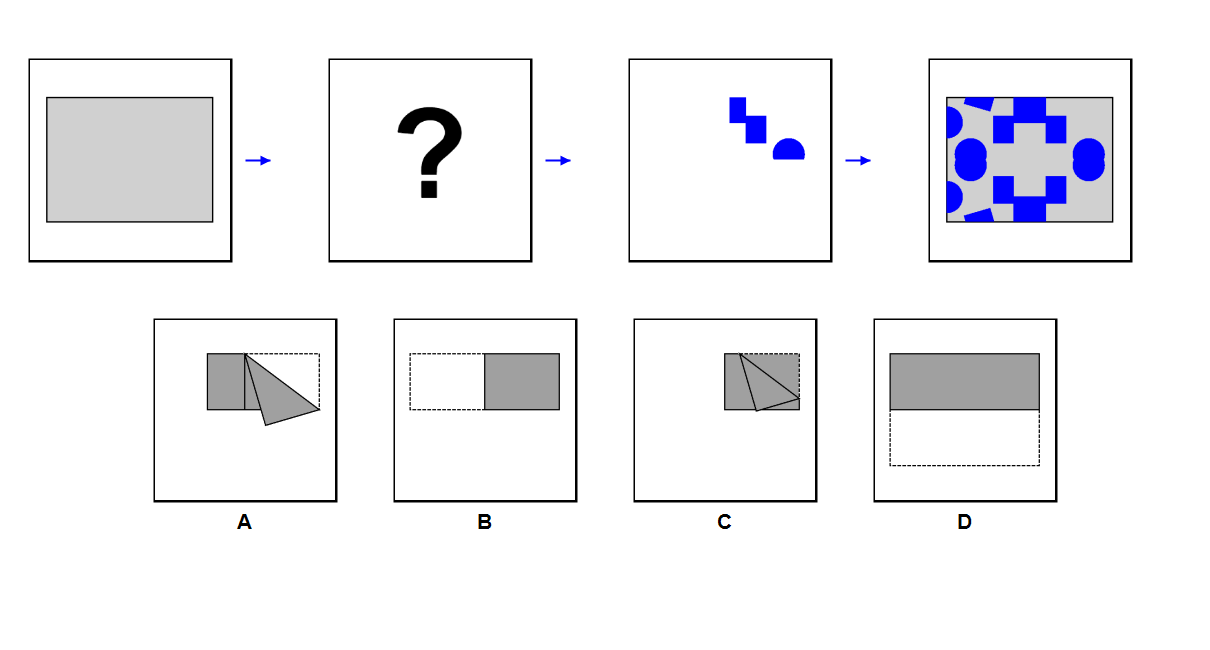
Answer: A